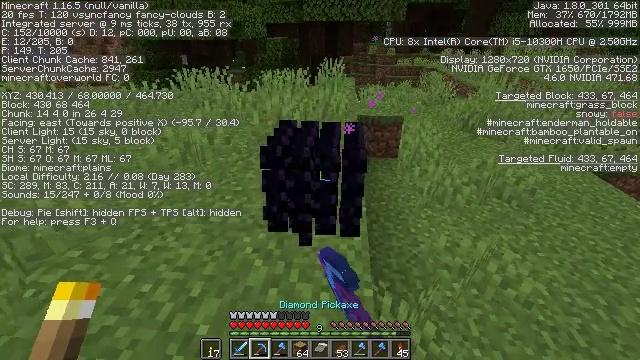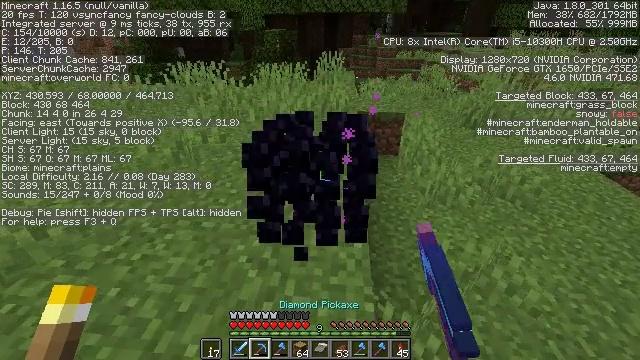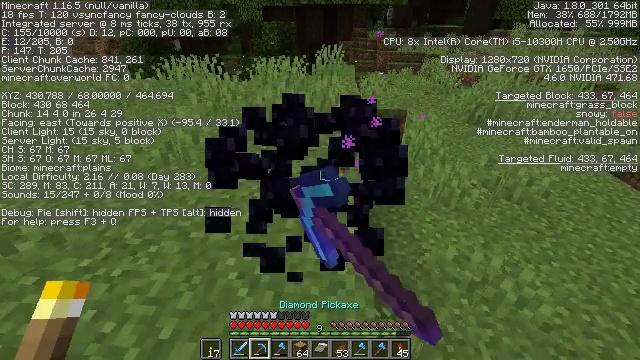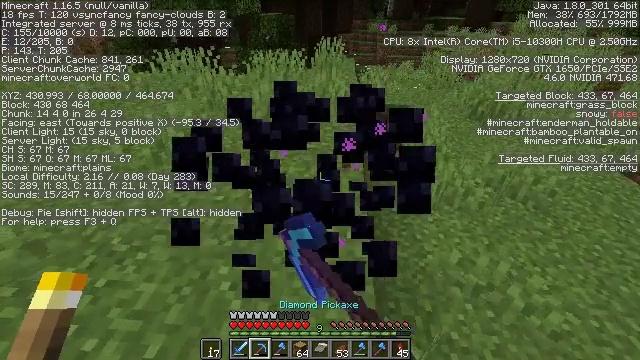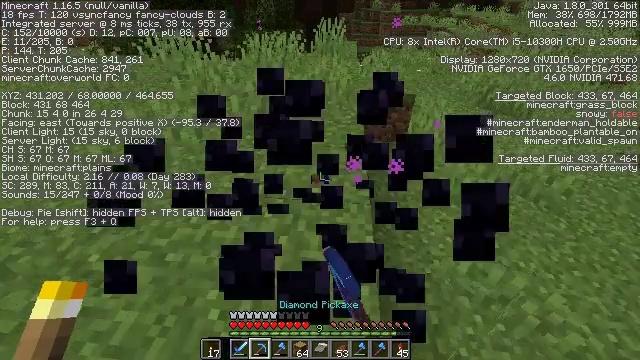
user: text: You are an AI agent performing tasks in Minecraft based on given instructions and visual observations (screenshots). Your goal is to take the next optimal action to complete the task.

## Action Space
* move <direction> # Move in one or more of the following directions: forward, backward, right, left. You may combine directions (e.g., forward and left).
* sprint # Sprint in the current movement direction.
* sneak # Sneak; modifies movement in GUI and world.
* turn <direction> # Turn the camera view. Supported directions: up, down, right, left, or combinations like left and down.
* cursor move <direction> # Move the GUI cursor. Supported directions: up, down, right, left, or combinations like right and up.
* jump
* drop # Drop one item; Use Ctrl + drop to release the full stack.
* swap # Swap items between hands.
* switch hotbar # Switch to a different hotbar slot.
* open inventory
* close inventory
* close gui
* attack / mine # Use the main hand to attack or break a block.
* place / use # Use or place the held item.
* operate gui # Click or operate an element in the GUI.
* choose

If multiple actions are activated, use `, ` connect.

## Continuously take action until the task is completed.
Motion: motion action
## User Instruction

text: Mine the ender chest.
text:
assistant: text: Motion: move forward, turn down, attack / mine
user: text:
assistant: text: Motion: move forward, turn down, attack / mine
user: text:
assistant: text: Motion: move forward, turn down, attack / mine
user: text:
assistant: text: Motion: move forward, turn down, attack / mine
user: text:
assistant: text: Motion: attack / mine